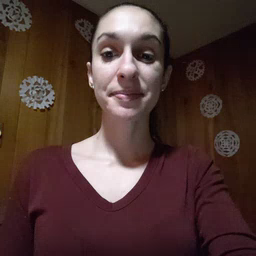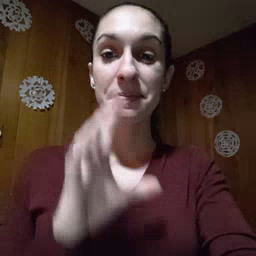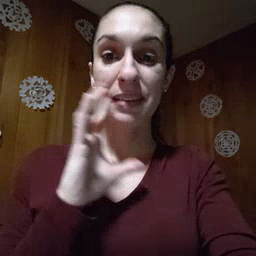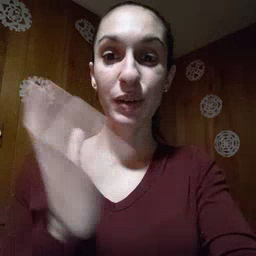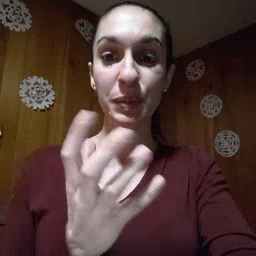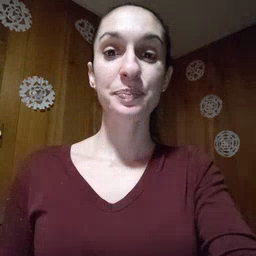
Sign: balloon